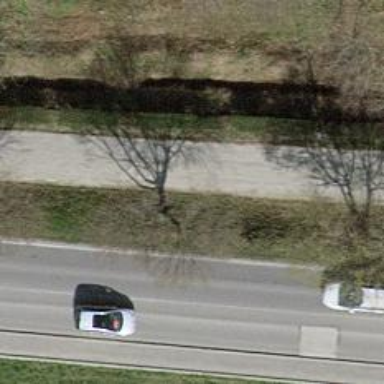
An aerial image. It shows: Avenue lined with deciduous broadleaved trees.